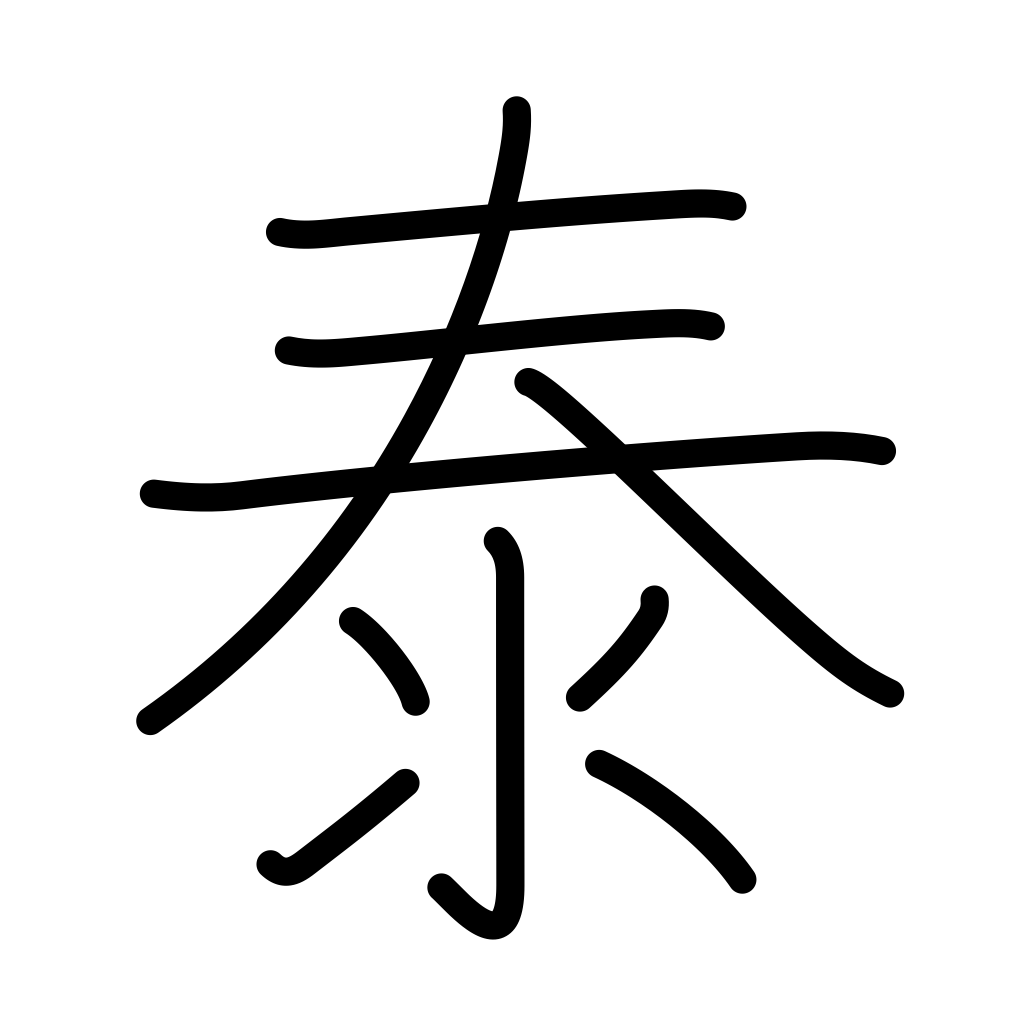
Meaning: peaceful, calm, peace, easy, Thailand, extreme, excessive, great